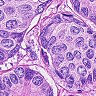
Metastatic tissue present: yes